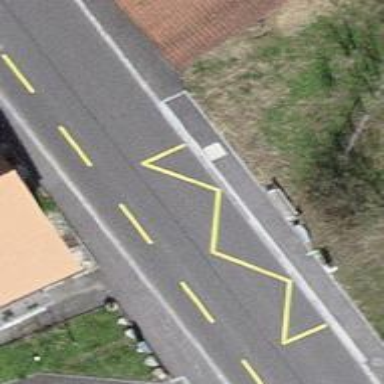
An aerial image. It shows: Bus stop with designated stop position for public transport.